Aerial crown-view tile of a tropical tree (Barro Colorado Island, Panama), acquired 20241014:
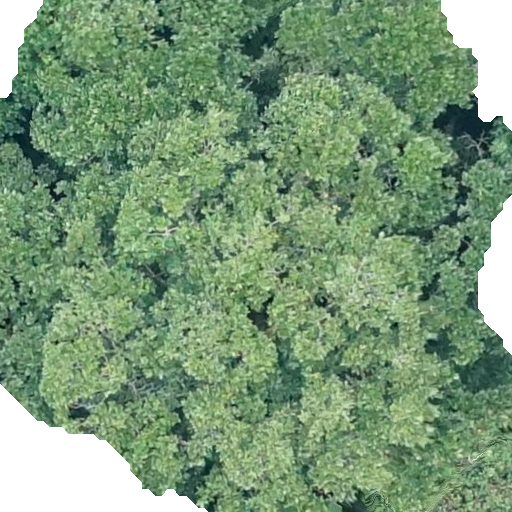
Species: Anacardium excelsum
GBIF accepted scientific name: Anacardium excelsum
Crown area: 423.913 m²